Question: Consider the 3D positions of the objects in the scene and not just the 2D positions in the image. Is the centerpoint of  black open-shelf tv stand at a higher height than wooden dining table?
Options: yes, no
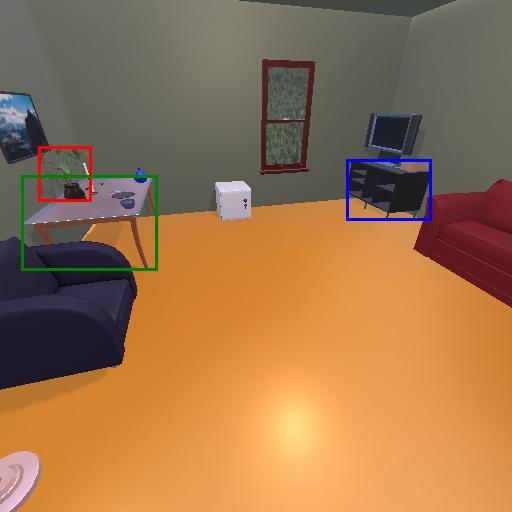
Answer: yes